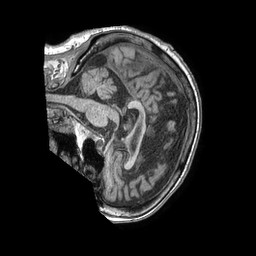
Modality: T1w
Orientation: sagittal
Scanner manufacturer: philips
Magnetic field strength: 1.5 T
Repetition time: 0.007912 s
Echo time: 0.003654 s